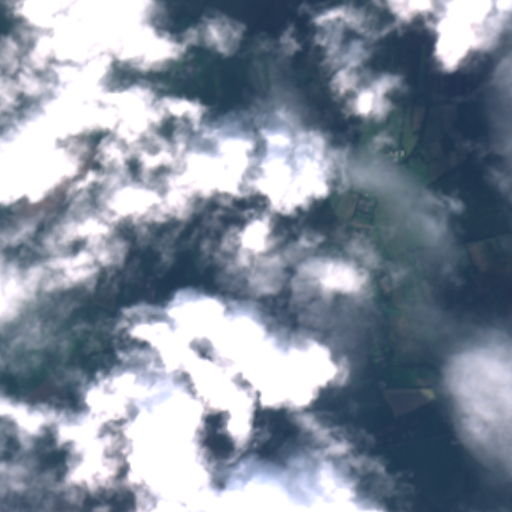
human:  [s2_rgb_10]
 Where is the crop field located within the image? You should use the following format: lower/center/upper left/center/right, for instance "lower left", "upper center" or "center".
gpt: The crop field is located in the upper center of the image.
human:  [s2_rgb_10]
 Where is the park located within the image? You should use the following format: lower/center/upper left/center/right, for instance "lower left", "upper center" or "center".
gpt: The park is located in the center left of the image.
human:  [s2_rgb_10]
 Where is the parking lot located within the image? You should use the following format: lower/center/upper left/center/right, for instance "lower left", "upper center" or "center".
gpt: The parking lot is located in the lower center of the image.
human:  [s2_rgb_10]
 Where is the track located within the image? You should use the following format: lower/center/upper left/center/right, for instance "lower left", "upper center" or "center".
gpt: The track is located in the upper right of the image.
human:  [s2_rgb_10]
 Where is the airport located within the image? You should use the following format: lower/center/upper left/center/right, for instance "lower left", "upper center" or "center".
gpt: There is no airport in the image.